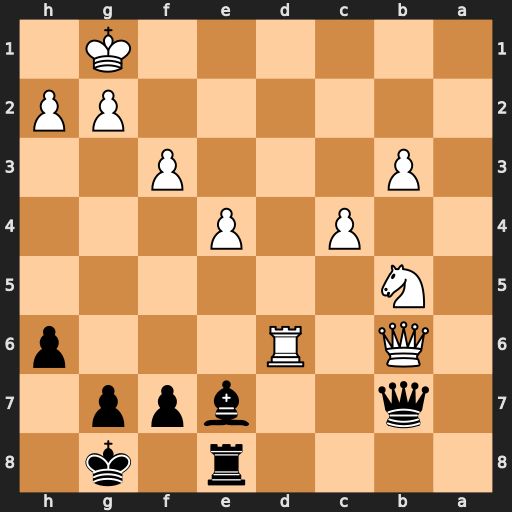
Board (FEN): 4r1k1/1q2bpp1/1Q1R3p/1N6/2P1P3/1P3P2/6PP/6K1
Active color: b
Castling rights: -
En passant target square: -
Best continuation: Qxb6+ Rxb6 Bc5+ Kf1 Bxb6